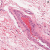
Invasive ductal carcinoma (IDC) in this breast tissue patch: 0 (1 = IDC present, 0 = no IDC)